Interaction volume radius: 5 \u00c5
Interaction volume height: 10 \u00c5
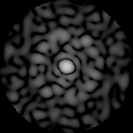
Disorder parameter: 0.8029